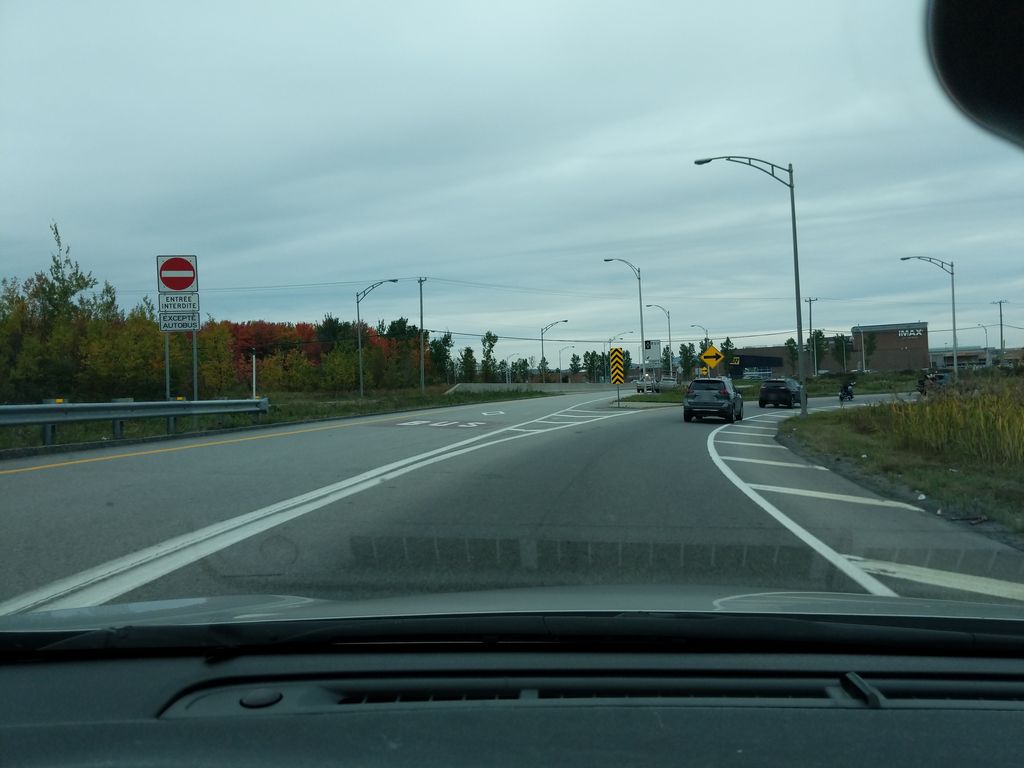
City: quebec_city